Field crop: maize
Growth stage: 2
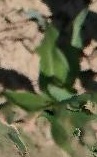
Species: maize